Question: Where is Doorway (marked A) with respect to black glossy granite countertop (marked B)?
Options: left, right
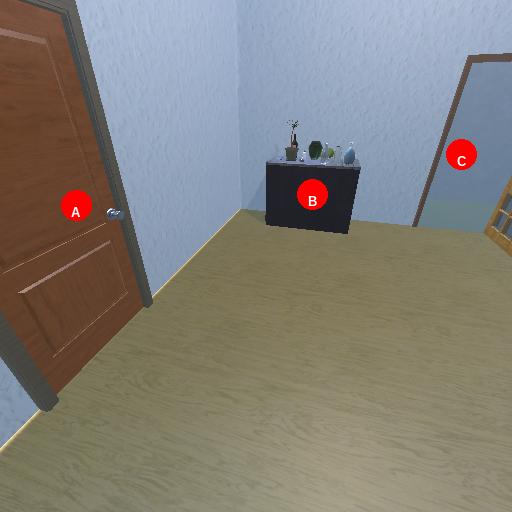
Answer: left